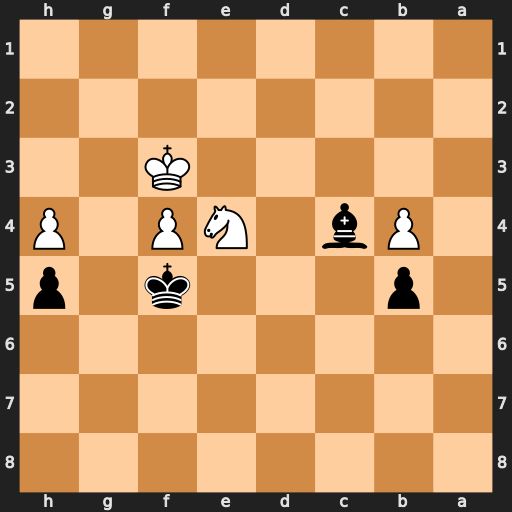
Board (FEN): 8/8/8/1p3k1p/1Pb1NP1P/5K2/8/8
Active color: b
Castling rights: -
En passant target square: -
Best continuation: Bd5 Ke3 Bxe4